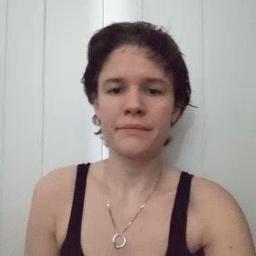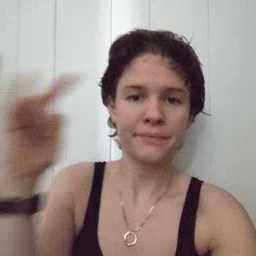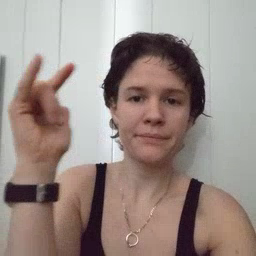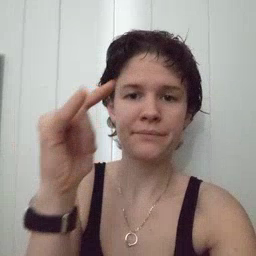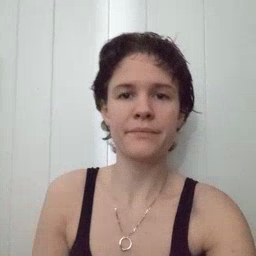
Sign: airplane